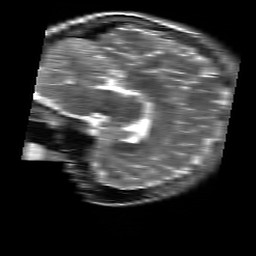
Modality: T2w
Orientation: sagittal
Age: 36
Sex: female
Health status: healthy
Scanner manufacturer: siemens
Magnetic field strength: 3 T
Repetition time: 4.01 s
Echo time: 0.116 s